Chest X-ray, AP view. Patient: 27 years old, sex F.
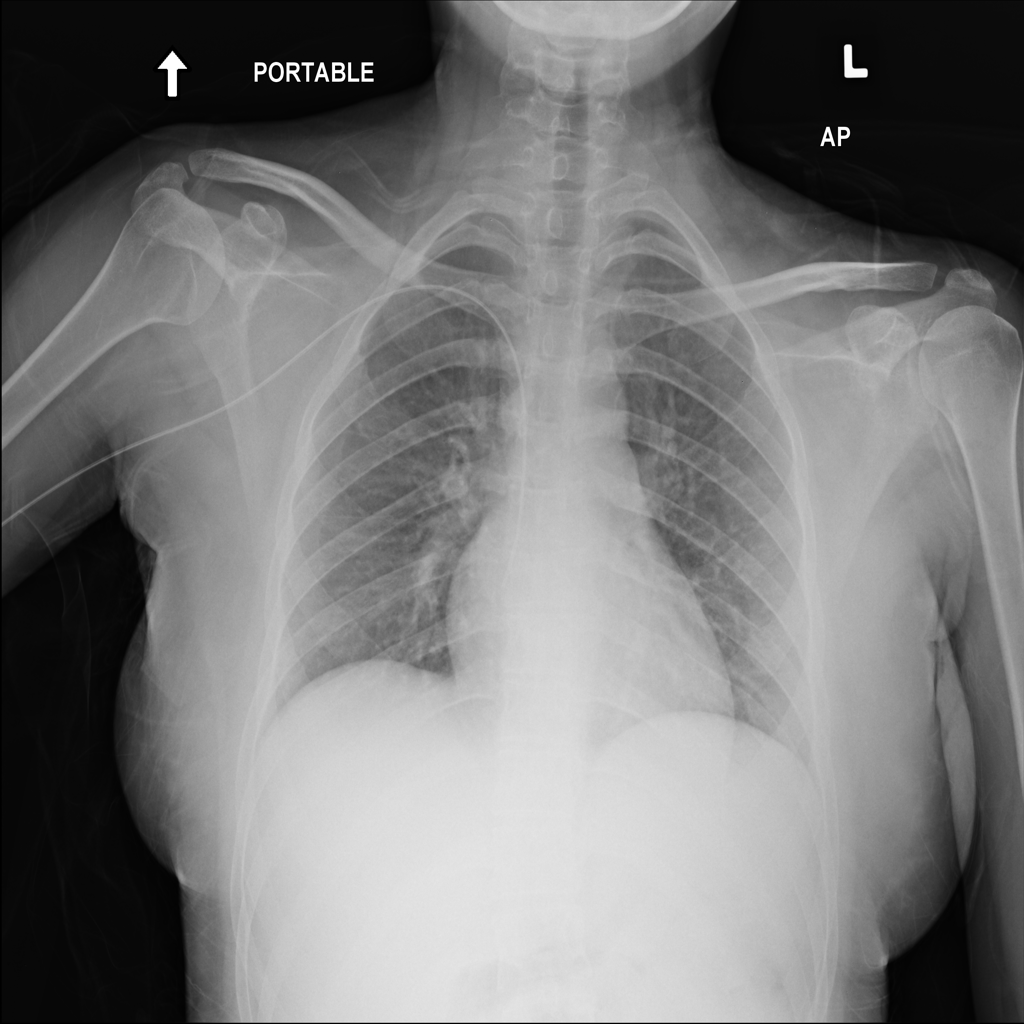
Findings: Infiltration